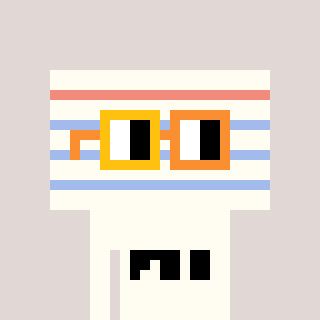
a pixel art character with square yellow and orange glasses, a empty notebook page-shaped head and a grayscale-colored body on a warm background